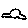
Label: car